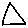
Label: triangle